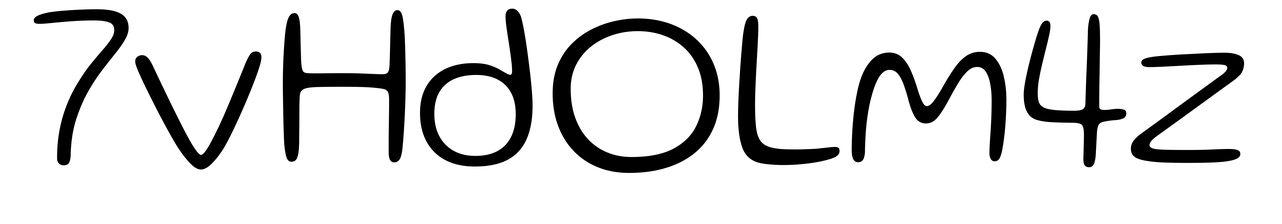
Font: Gluten_ExtraLight